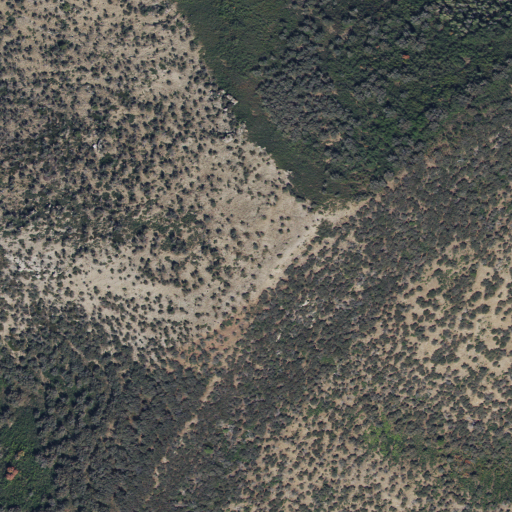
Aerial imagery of mountain in Utah named South Mountain containing evergreen forest, mixed forest, deciduous forest, and shrub